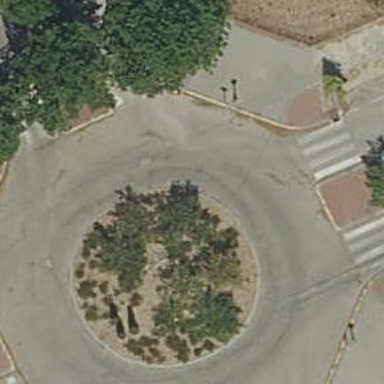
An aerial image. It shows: Residential road with roundabout.